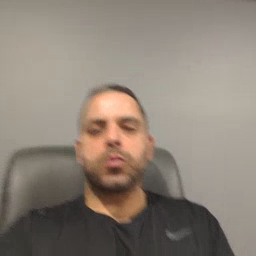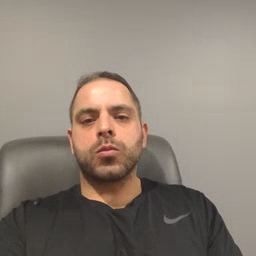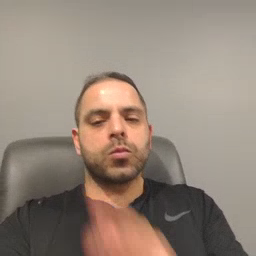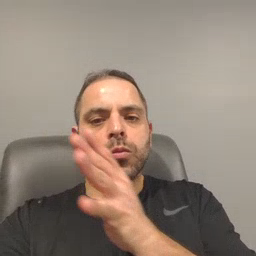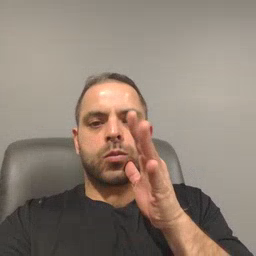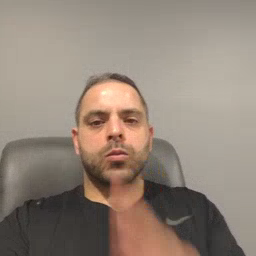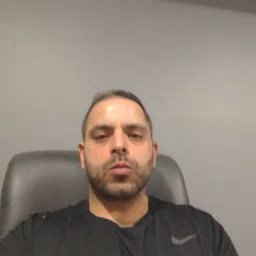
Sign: farm